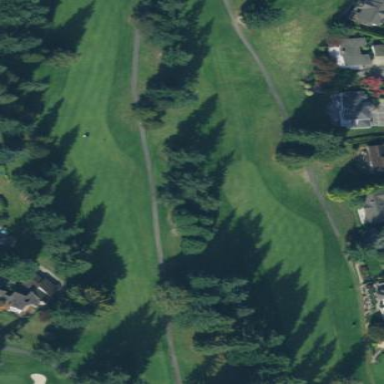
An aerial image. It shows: Area with grass used as rough in golf course.